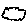
Label: cloud